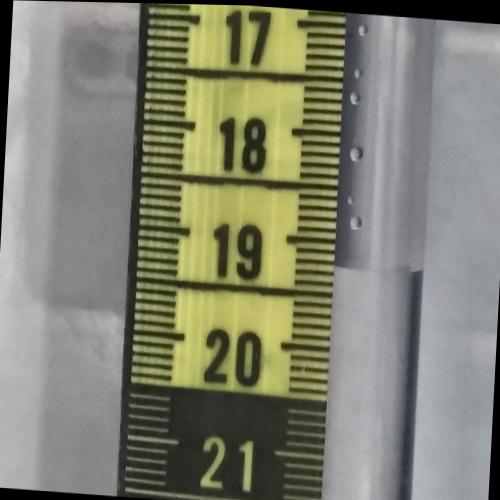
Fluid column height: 19.2 cm